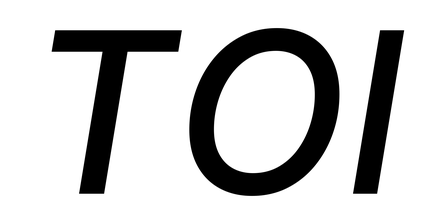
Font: Inter-Italic_Medium_Italic